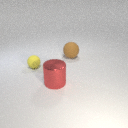
large red metal cylinder to the left of large brown rubber sphere